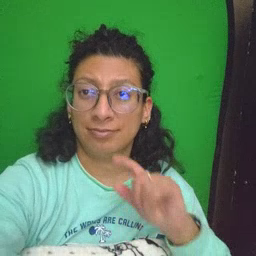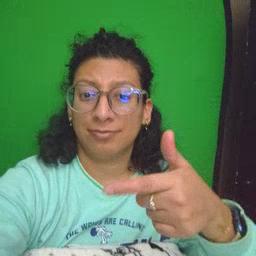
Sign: later